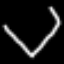
Label: diamond